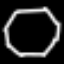
Label: octagon